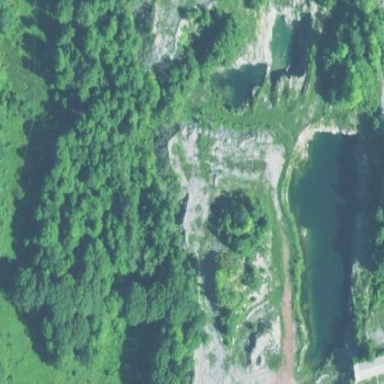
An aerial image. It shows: Quarry area.